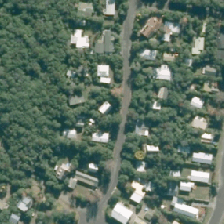
Land cover: urban_build_up